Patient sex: F
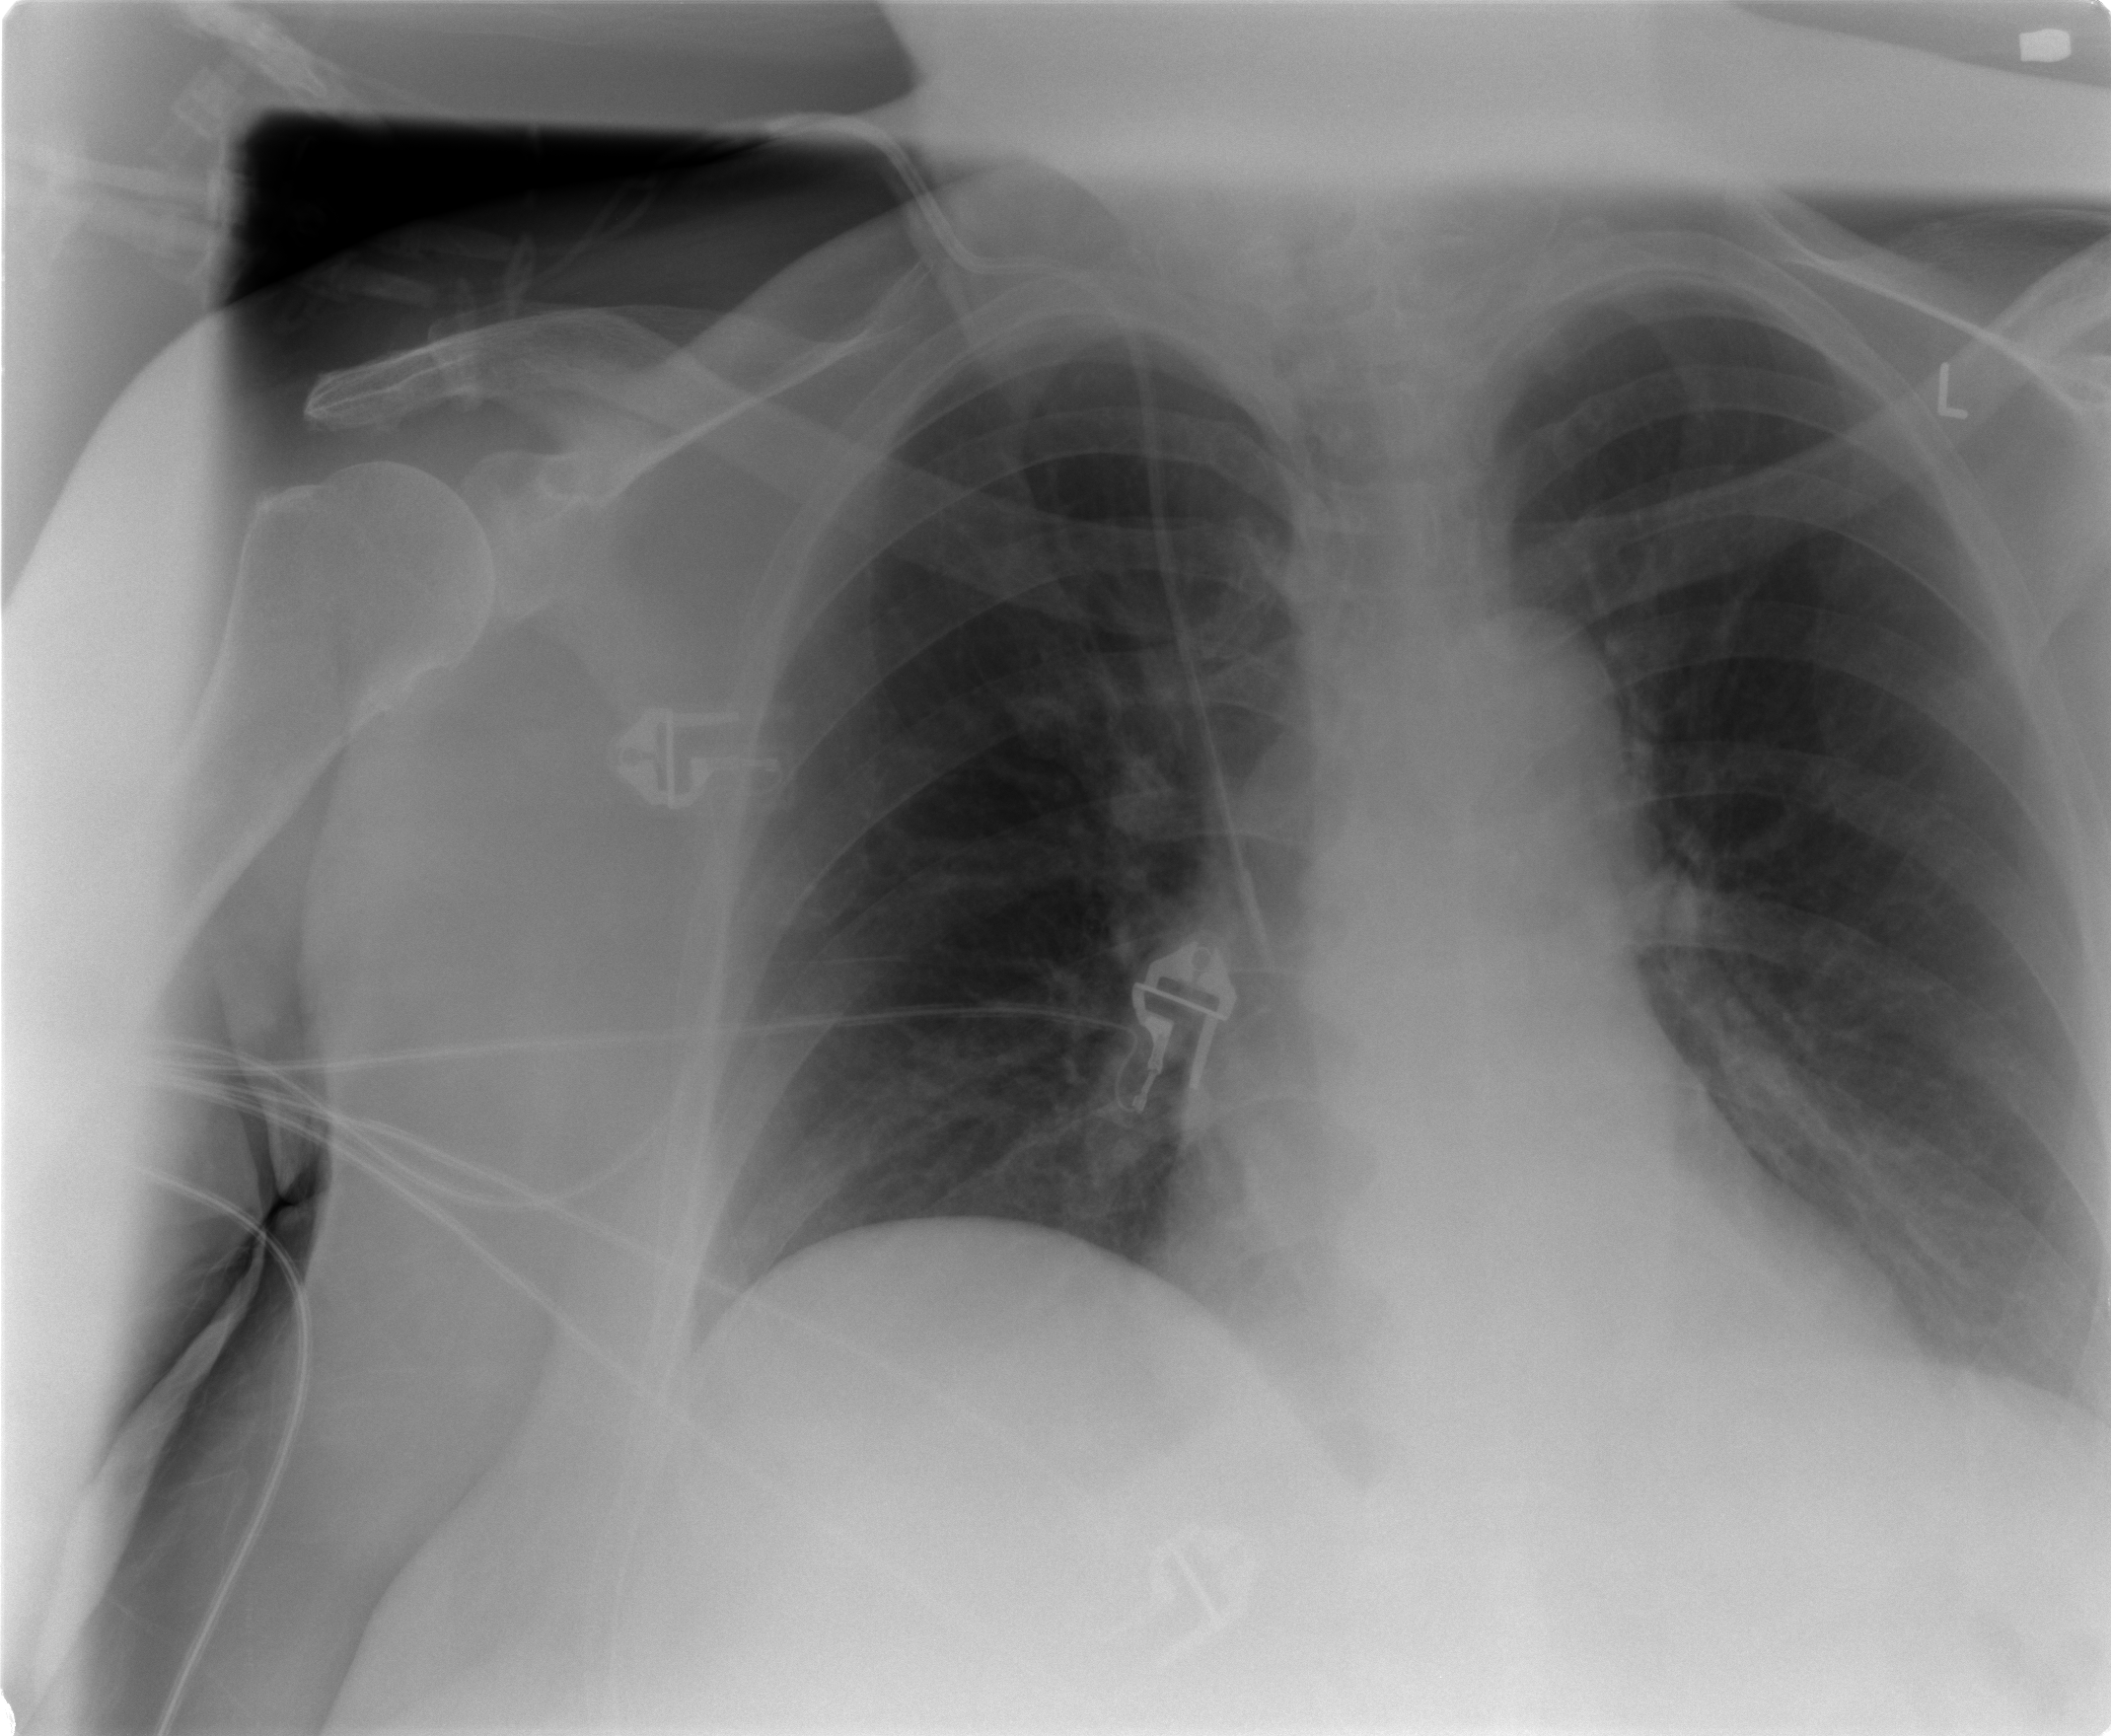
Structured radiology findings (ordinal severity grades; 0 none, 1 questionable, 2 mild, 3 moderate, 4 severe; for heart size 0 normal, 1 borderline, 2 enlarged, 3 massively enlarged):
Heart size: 0
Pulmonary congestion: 0
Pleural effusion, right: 0
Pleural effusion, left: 2
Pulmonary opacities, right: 0
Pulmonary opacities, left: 0
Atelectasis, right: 0
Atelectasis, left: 0